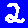
Digit: 2